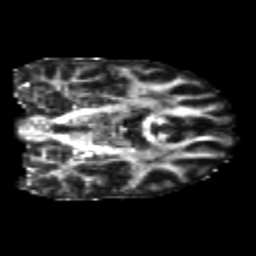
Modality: FA
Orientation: coronal
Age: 20
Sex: male
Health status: healthy
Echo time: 0.074 s